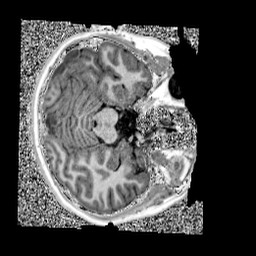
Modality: UNIT1
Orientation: axial
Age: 14
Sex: female
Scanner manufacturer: siemens
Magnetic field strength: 3 T
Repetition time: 4 s
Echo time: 0.00299 s